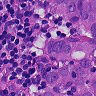
Metastatic tissue present: yes